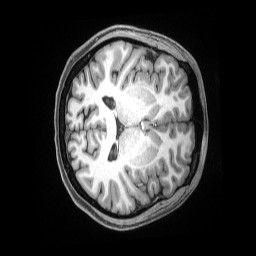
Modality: T1w
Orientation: axial
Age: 29
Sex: female
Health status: ill
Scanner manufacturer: siemens
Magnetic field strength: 3 T
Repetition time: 2.5 s
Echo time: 0.00181 s